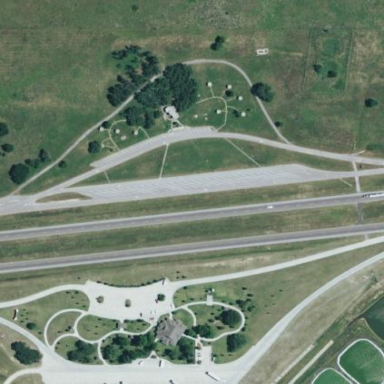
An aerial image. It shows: Rest area on the road.